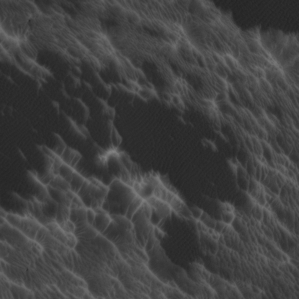
Label: non_frost